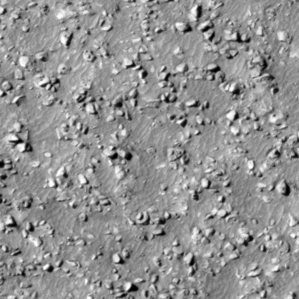
Label: non_frost